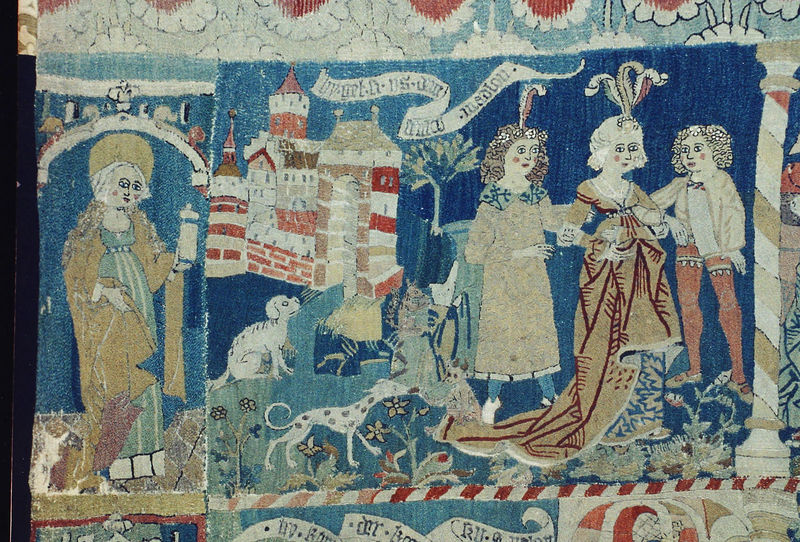
Titel: Bildvita Maria Magdalenas
Standort: Erfurt, Ursulinenkloster (EU - D - Thüringen)
Schlagwörter: baum, blau, mann, weiß, bäume, frauen, stadt, blumen, braun, damen, frau, frisuren, kleid, kleider, männer, säule, säulen, dach, dalmatiner, dame, hund, hunde, rot, schloss, wiese, malerei, teppich, wand, architektur, federn, gewand, stoff, adel, drei, gewänder, kind, pflanzen, locken, prinzessin, turm, beine, schrift, bogen, fahne, dorf, mauer, hof, figuren, banner, wandmalerei, streifen, vier, burg, stich, text, stof, mosaik, ehe, mittelalter, heiliger, adlige, hochzeit, elisabeth, königin, heilige, federschmuck, kopfschmuck, hoheit, hofdame, weben, spruch, und, wörter, schriftband, minne, hunf, fauen, urg, textilie, hofdamen, aristokratin, lakai, knüpfteppich, edle dame, wienhausen, baner